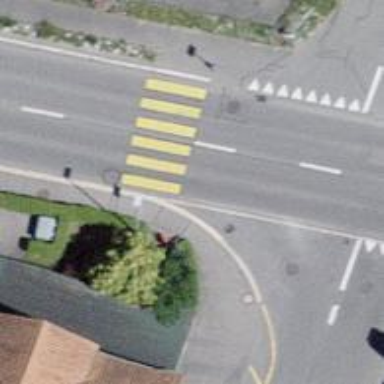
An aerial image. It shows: Marked road crossing.